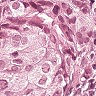
Metastatic tissue present: yes